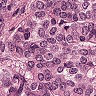
Metastatic tissue present: yes